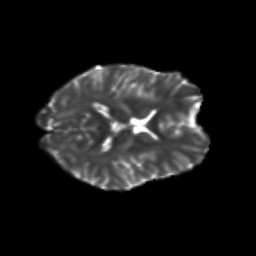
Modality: T2w
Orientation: axial
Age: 25
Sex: female
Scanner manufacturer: siemens
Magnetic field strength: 3 T
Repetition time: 3.5 s
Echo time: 0.113 s